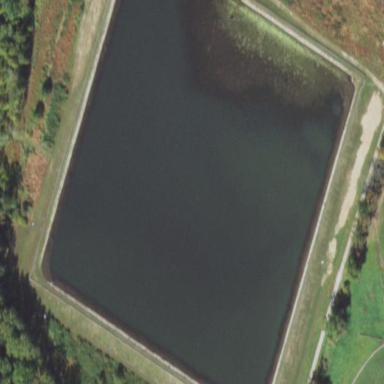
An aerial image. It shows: Reservoir of water.